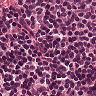
Metastatic tissue present: no